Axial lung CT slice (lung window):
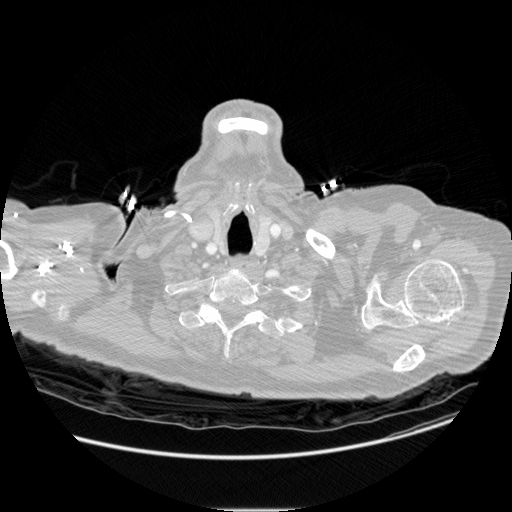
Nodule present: no